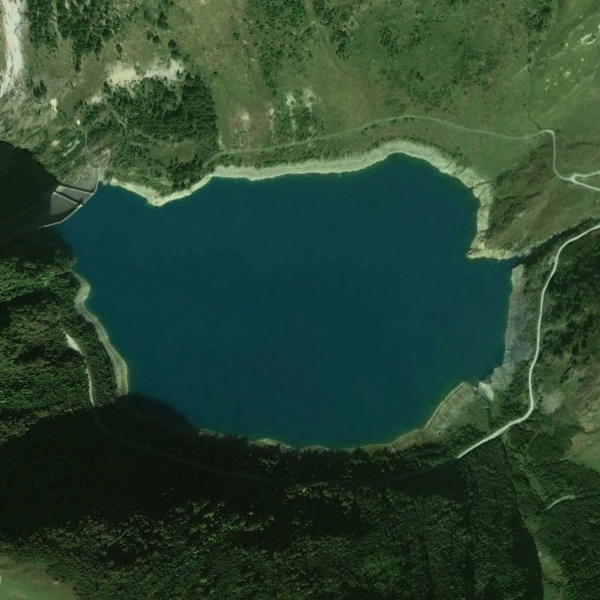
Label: Pond